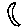
Label: moon